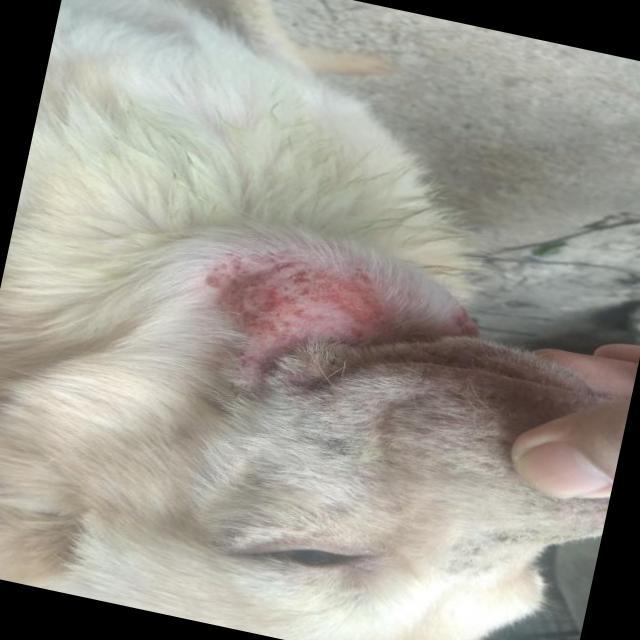
Canine dermatitis — inflammation of the skin presenting with erythema, pruritus, papules, and excoriation. May be allergic, contact, or atopic in origin.